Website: bh-photo
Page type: store-pickup
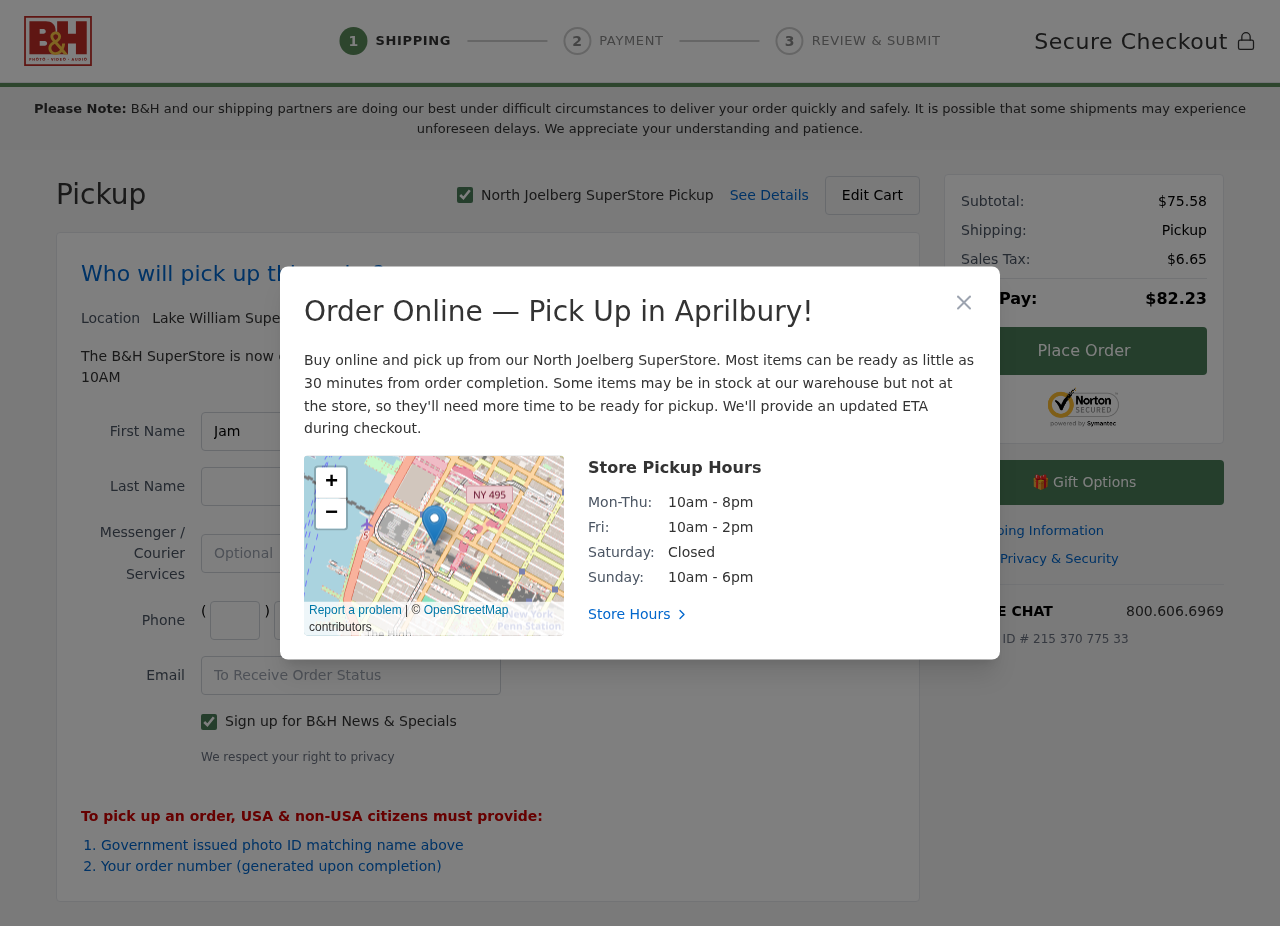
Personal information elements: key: PII_CITY
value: North Joelberg
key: PII_CITY2
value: Lake William
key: PII_CITY3
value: Aprilbury
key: PII_EMAIL
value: james_alvarado@yahoo.com
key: PII_FIRSTNAME
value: James
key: PII_LASTNAME
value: Alvarado
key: PII_PHONE_AREA
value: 308
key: PII_PHONE_PREFIX
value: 214
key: PII_PHONE_SUFFIX
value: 8994
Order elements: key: ORDER_SUBTOTAL
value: $75.58
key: ORDER_TAX
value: $6.65
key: ORDER_TOTAL
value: $82.23
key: ORDER_ID
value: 215 370 775 33